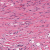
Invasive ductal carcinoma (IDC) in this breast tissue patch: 0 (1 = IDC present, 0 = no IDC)